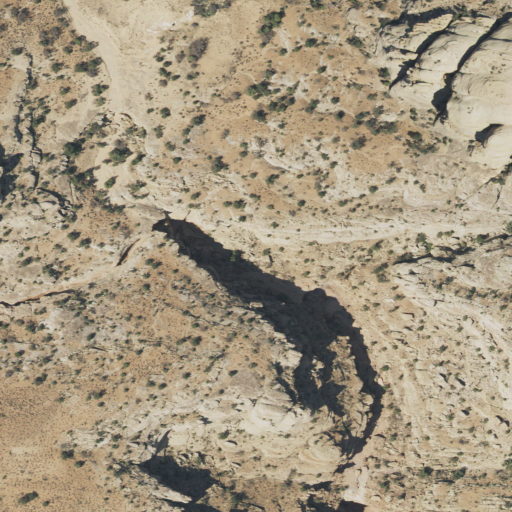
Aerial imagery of valley in Utah named Calf Canyon containing shrub and barren land